Field crop: maize
Growth stage: 1
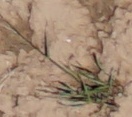
Species: lolium